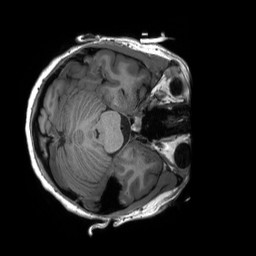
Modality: T1w
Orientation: axial
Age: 16
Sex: female
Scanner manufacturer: siemens
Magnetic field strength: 3 T
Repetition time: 2.3 s
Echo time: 0.00232 s